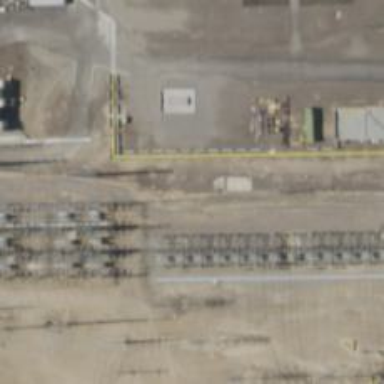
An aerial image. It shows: Power pole.